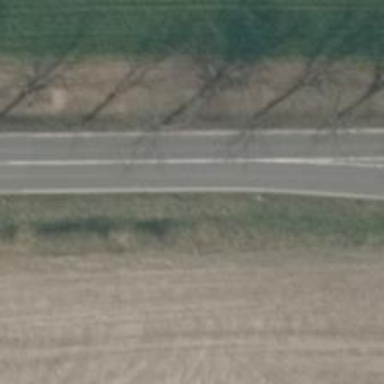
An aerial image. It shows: Primary road with asphalt surface.